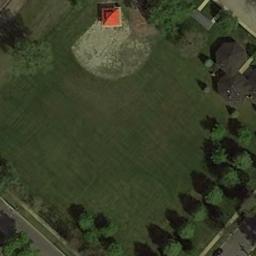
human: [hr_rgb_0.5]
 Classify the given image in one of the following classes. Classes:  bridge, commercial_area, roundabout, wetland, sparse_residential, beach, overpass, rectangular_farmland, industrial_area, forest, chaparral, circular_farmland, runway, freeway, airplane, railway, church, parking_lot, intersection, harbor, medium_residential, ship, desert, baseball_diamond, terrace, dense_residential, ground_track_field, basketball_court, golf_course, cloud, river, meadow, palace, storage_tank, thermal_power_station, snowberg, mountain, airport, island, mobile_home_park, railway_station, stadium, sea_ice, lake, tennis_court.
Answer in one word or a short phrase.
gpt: meadow